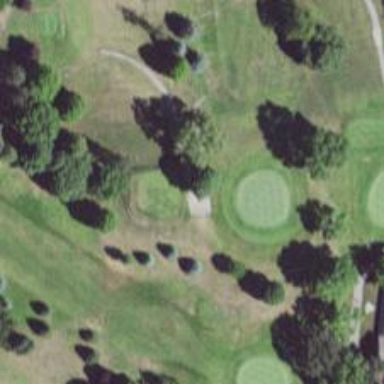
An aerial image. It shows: Path for both road and golf.